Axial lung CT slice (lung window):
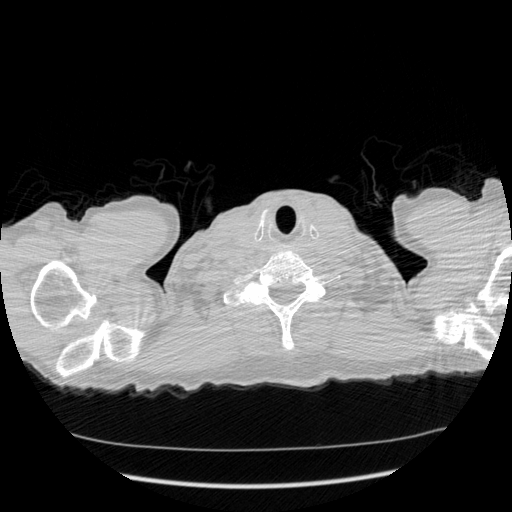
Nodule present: no